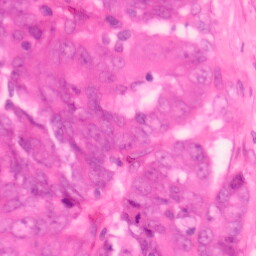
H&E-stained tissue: Colon